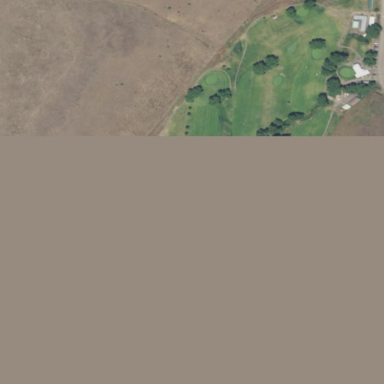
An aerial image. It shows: Golf course surrounded by greenery.